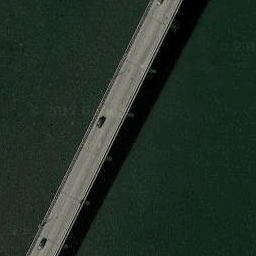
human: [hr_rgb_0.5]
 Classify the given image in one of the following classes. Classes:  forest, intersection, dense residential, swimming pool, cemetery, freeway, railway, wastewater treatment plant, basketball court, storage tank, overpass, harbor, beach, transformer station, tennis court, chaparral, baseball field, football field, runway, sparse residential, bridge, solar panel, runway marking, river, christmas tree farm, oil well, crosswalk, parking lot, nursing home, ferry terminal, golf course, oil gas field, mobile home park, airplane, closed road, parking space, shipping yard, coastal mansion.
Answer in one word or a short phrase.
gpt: bridge